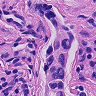
Metastatic tissue present: yes